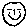
Label: smiley face